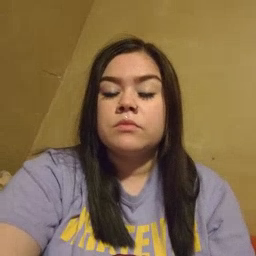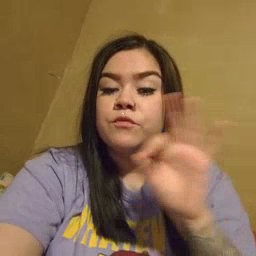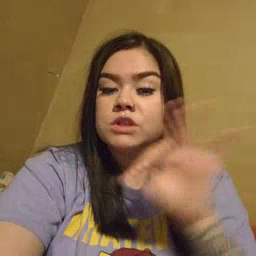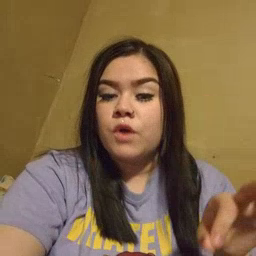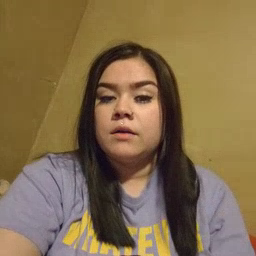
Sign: frenchfries